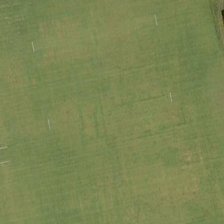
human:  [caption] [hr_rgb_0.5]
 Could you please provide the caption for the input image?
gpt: a building is near a piece of light green meadows .

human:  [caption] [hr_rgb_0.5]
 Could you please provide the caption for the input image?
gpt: a building is near a piece of light green meadows .

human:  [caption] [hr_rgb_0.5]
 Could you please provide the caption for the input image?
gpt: a building is near a piece of light green meadows .

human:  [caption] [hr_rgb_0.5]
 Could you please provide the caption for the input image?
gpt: a building is near a piece of light green meadows .

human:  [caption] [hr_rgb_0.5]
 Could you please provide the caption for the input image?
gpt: a building is near a piece of light green meadows .